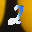
Label: 2